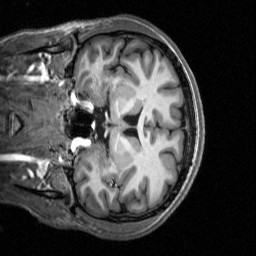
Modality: T1w
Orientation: coronal
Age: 19
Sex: male
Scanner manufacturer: siemens
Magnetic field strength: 3 T
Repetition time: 2.53 s
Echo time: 0.00277 s